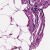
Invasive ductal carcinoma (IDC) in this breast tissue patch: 0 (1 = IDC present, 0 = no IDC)